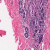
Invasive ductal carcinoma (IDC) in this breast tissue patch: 0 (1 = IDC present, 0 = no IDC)